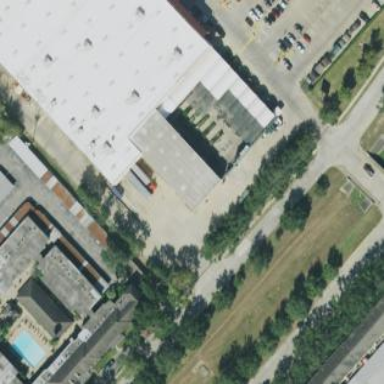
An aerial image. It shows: Garden centre housed in building.